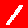
Digit: 1